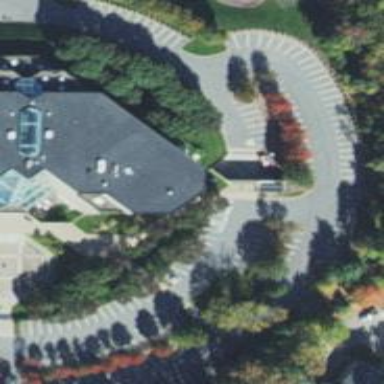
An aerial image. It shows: Parking space.